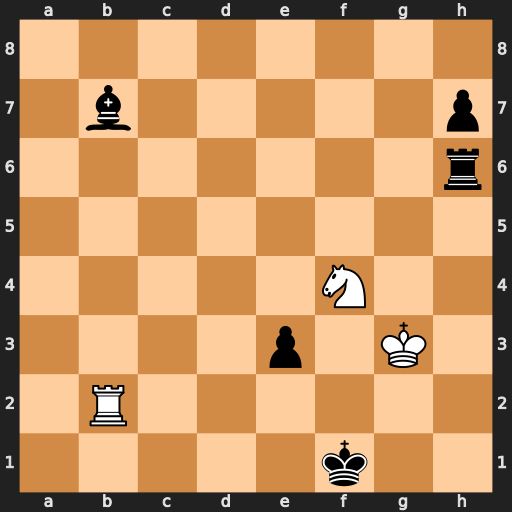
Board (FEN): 8/1b5p/7r/8/5N2/4p1K1/1R6/5k2
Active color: w
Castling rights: -
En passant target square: -
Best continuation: Rb1#